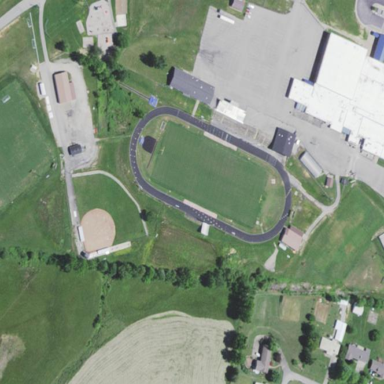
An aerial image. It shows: American football pitch.